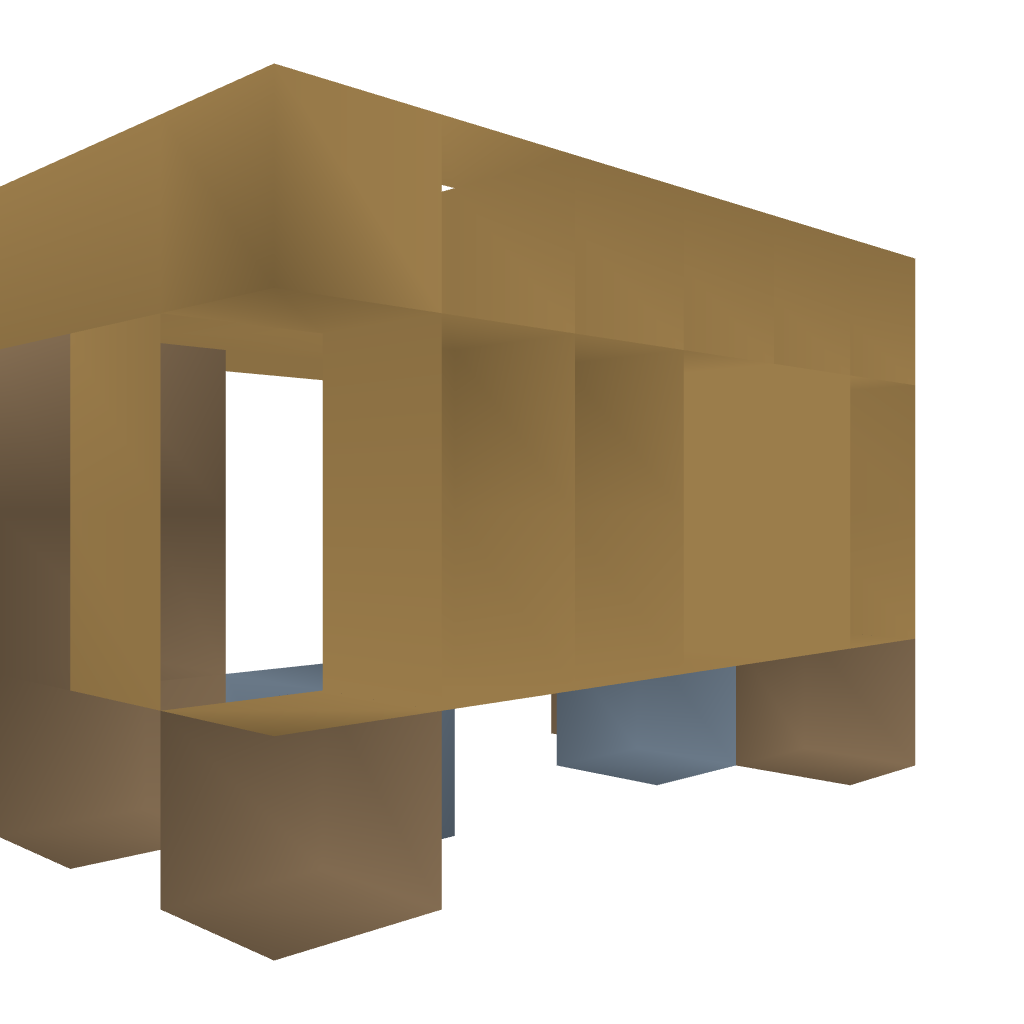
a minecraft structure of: Bus Station 3